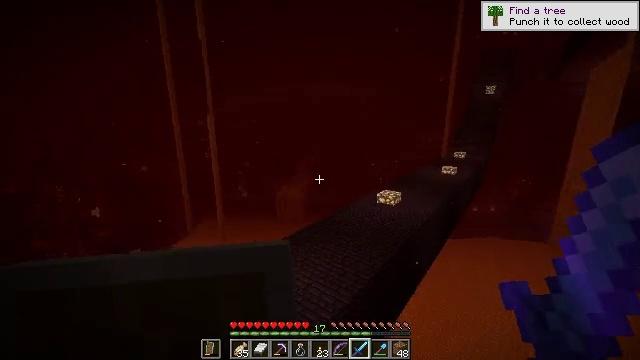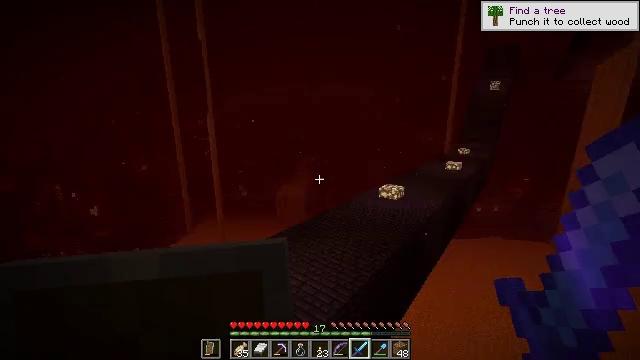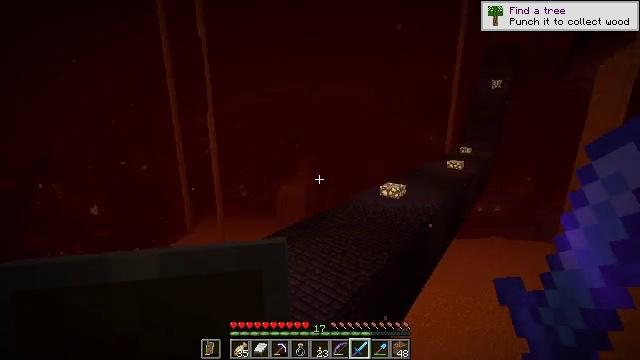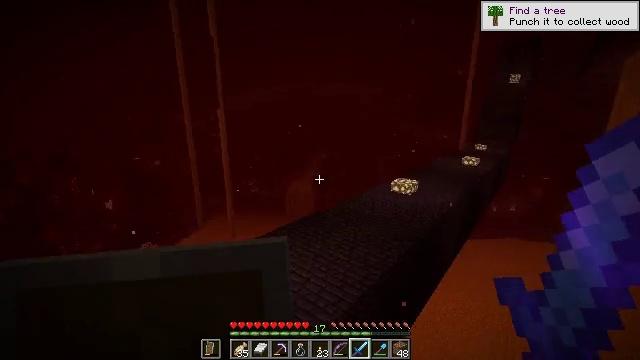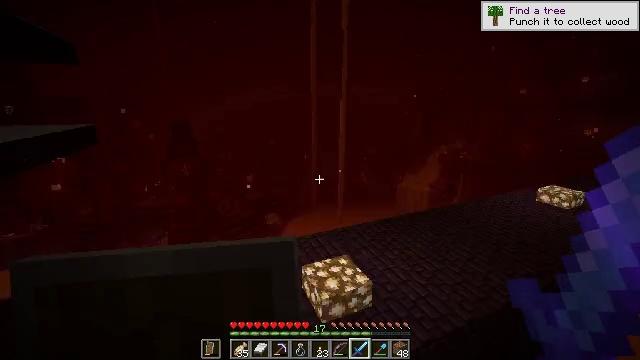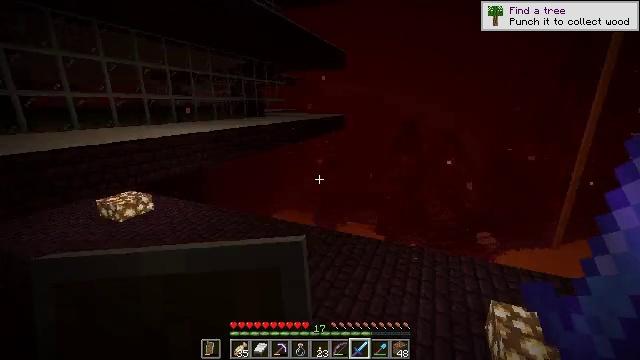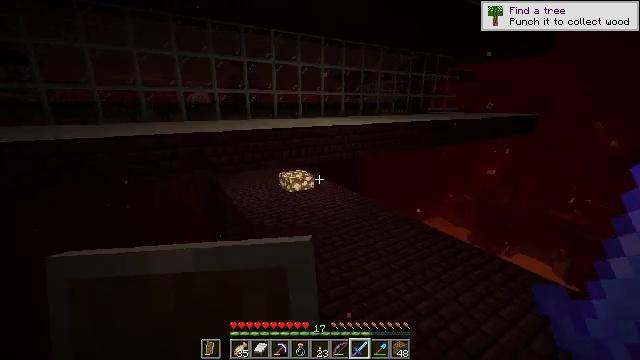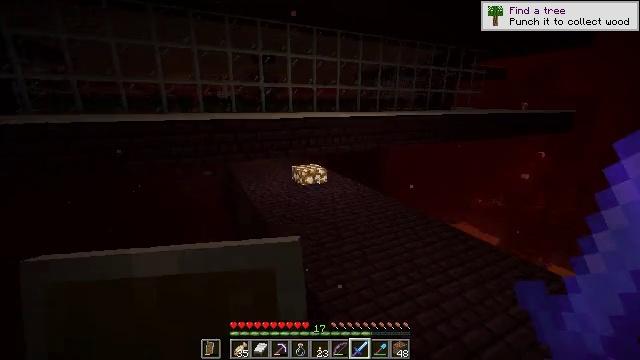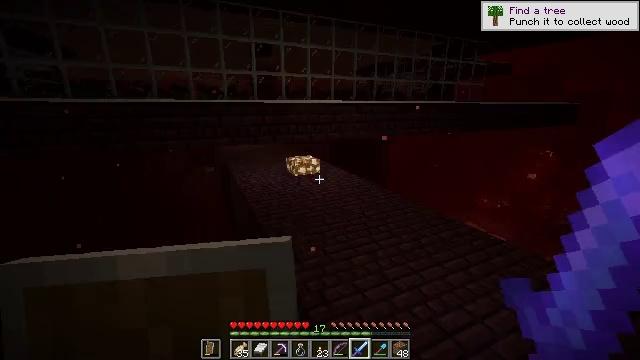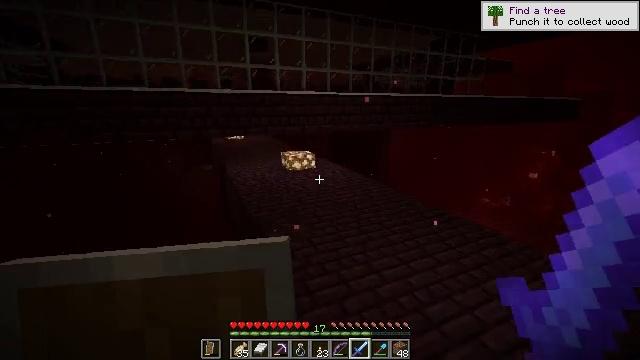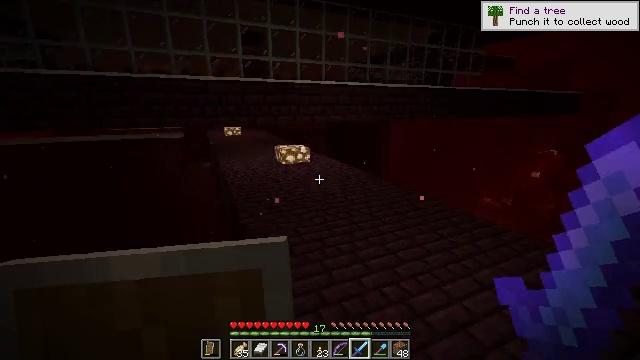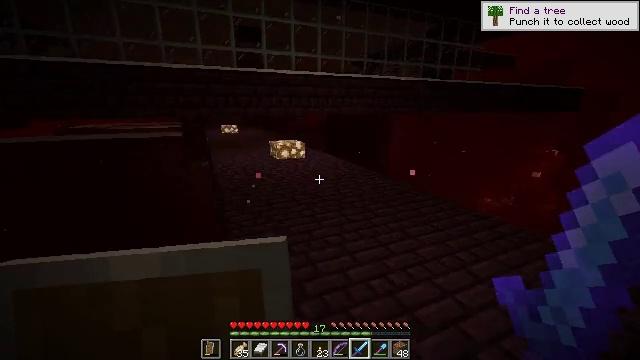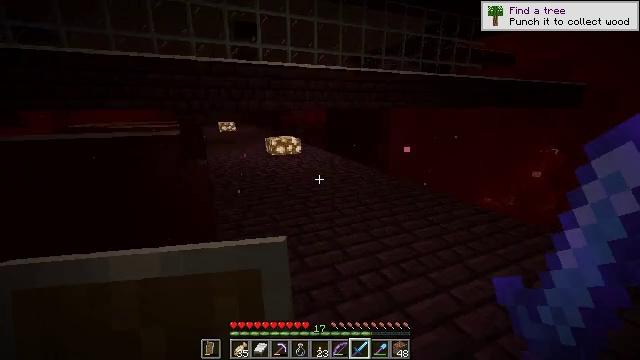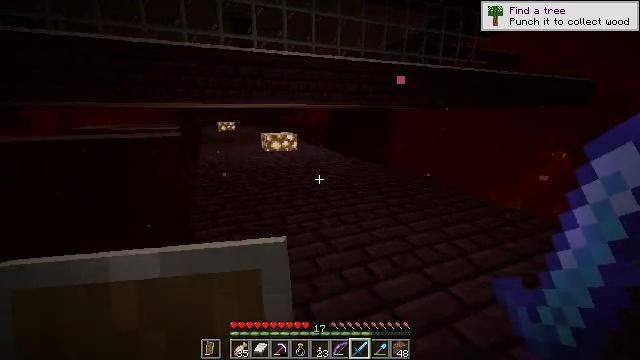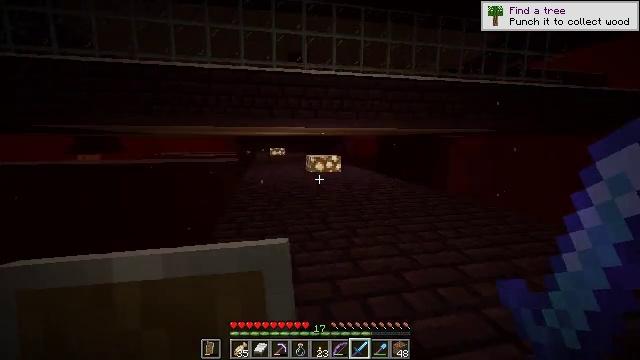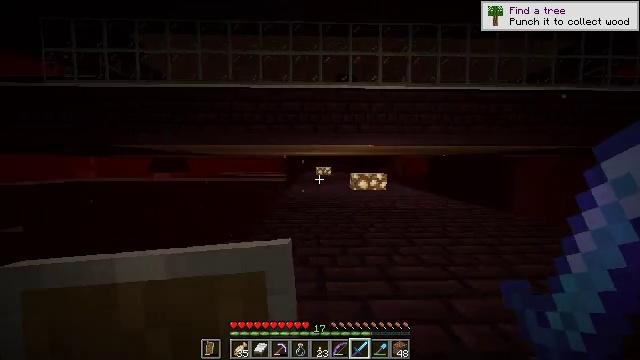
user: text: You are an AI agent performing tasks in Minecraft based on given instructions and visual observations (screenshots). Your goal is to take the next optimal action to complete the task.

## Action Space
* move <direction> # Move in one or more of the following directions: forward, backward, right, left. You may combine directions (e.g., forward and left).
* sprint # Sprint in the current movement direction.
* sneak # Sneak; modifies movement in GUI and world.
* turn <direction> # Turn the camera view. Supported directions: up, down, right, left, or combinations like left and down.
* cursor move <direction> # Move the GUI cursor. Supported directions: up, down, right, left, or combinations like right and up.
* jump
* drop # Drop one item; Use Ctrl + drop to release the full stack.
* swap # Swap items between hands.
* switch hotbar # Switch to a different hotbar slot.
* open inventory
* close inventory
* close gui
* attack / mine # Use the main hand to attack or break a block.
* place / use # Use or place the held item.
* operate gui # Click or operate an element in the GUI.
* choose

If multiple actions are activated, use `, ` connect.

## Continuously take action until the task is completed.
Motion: motion action
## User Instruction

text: Mine nether brick slab.
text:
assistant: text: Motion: move forward
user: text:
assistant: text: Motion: move forward
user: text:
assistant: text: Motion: move forward, turn left
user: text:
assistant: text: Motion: turn left and down
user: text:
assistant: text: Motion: turn left
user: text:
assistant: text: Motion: turn left
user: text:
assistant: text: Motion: turn left
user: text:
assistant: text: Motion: turn left
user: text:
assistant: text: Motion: no_op
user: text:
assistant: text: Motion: no_op
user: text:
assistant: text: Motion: no_op
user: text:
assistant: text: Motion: no_op
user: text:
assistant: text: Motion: no_op
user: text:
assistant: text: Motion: turn left and up
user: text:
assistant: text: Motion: turn left and up
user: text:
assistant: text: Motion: turn left
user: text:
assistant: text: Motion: no_op
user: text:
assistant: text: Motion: move forward
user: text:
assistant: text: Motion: move forward
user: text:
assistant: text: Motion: move forward
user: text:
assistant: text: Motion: move forward
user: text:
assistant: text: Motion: move forward
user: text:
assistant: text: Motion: no_op
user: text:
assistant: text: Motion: no_op
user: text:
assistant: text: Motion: no_op
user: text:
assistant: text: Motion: no_op
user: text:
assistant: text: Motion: no_op
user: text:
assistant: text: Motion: no_op
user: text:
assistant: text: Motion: no_op
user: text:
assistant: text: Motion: no_op